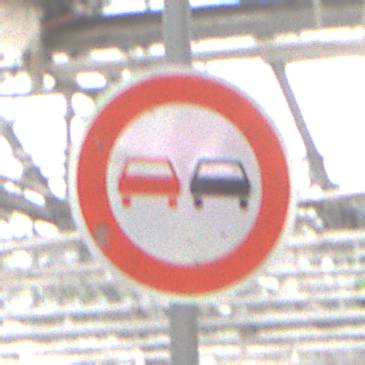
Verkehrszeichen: Ueberholverbot
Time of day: Midday
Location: Roofed (Special)
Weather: Overcast
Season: NotSpecified
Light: Natural